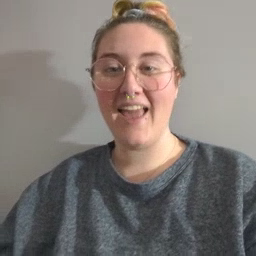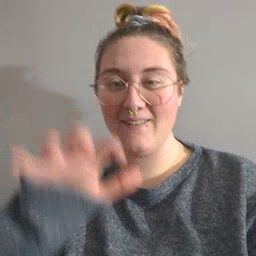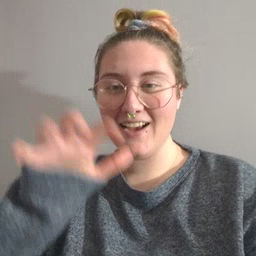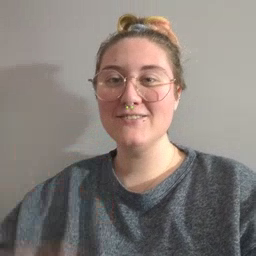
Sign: alligator